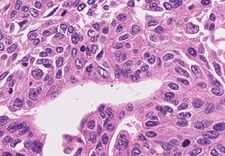
Tumor epithelial tissue: yes
Tumor-associated stroma tissue: no
Normal tissue: no